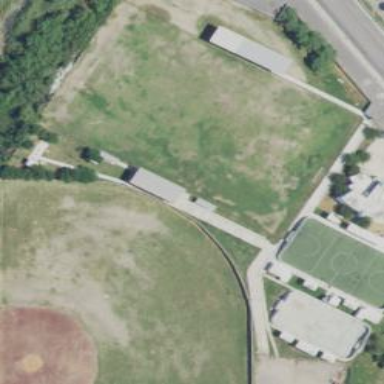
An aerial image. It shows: Pitch for leisure activities.